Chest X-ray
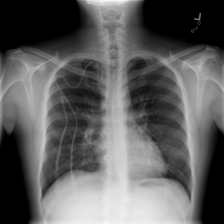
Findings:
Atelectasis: negative
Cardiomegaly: negative
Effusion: negative
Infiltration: negative
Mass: negative
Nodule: negative
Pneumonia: negative
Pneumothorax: negative
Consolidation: negative
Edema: negative
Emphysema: negative
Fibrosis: negative
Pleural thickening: negative
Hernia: negative